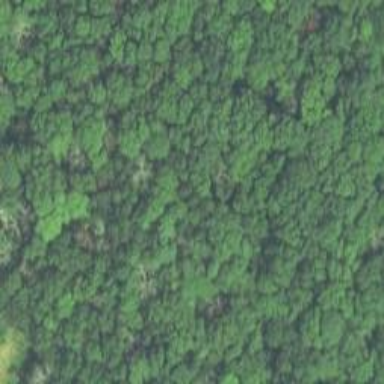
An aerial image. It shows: Mixed leaf woodland.